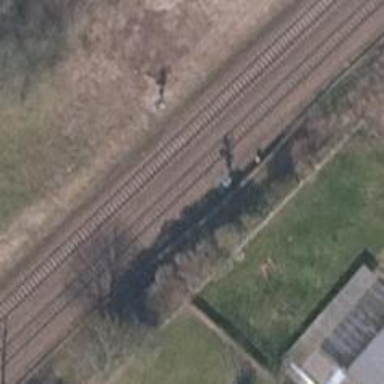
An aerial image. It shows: Railway signal.